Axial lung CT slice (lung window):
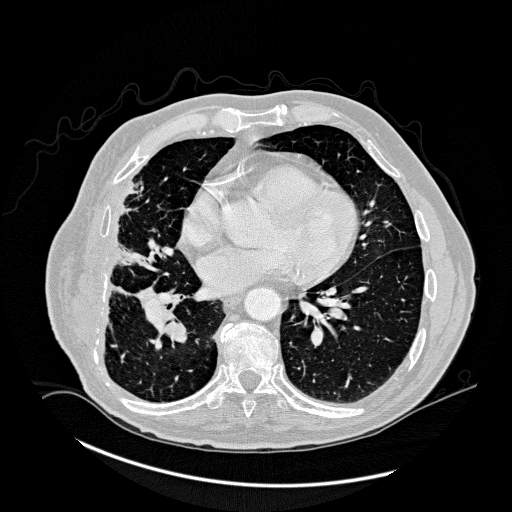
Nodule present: no